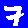
Digit: 7